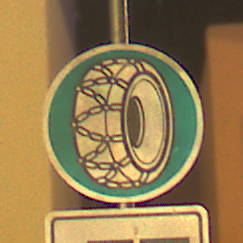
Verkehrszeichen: SchneekettenVorgeschrieben
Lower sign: HinweisDurchSinnbild16
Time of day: Night
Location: Outdoor (Urban)
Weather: Clear
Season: NotSpecified
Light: Artificial